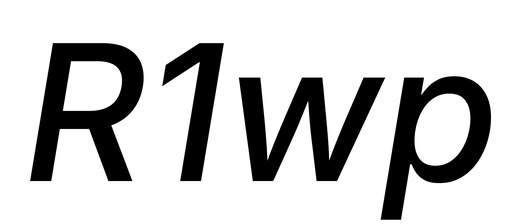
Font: Inter-Italic_Medium_Italic